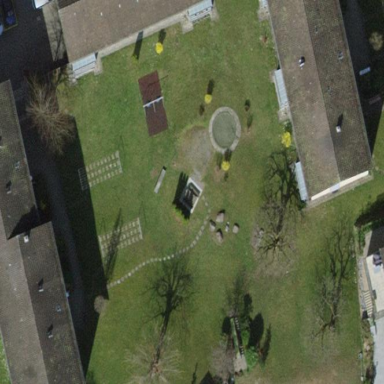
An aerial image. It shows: Playground area for leisure land.